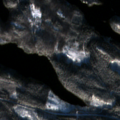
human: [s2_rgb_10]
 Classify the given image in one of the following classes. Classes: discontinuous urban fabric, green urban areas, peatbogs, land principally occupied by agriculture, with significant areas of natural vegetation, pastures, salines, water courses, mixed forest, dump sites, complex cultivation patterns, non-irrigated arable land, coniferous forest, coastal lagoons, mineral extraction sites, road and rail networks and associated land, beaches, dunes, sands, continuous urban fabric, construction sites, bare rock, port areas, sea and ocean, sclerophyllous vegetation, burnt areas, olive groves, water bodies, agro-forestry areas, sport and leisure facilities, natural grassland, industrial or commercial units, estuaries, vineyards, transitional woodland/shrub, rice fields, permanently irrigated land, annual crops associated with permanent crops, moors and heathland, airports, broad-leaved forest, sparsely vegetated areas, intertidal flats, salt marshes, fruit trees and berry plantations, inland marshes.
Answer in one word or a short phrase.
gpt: coniferous forest, mixed forest, water bodies